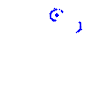
Particle: proton